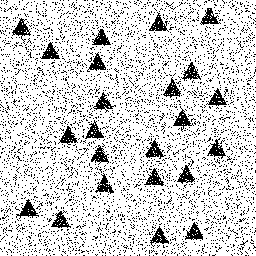
Squares: 0
Triangles: 23
Stars: 0
Total shapes: 23